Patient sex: M
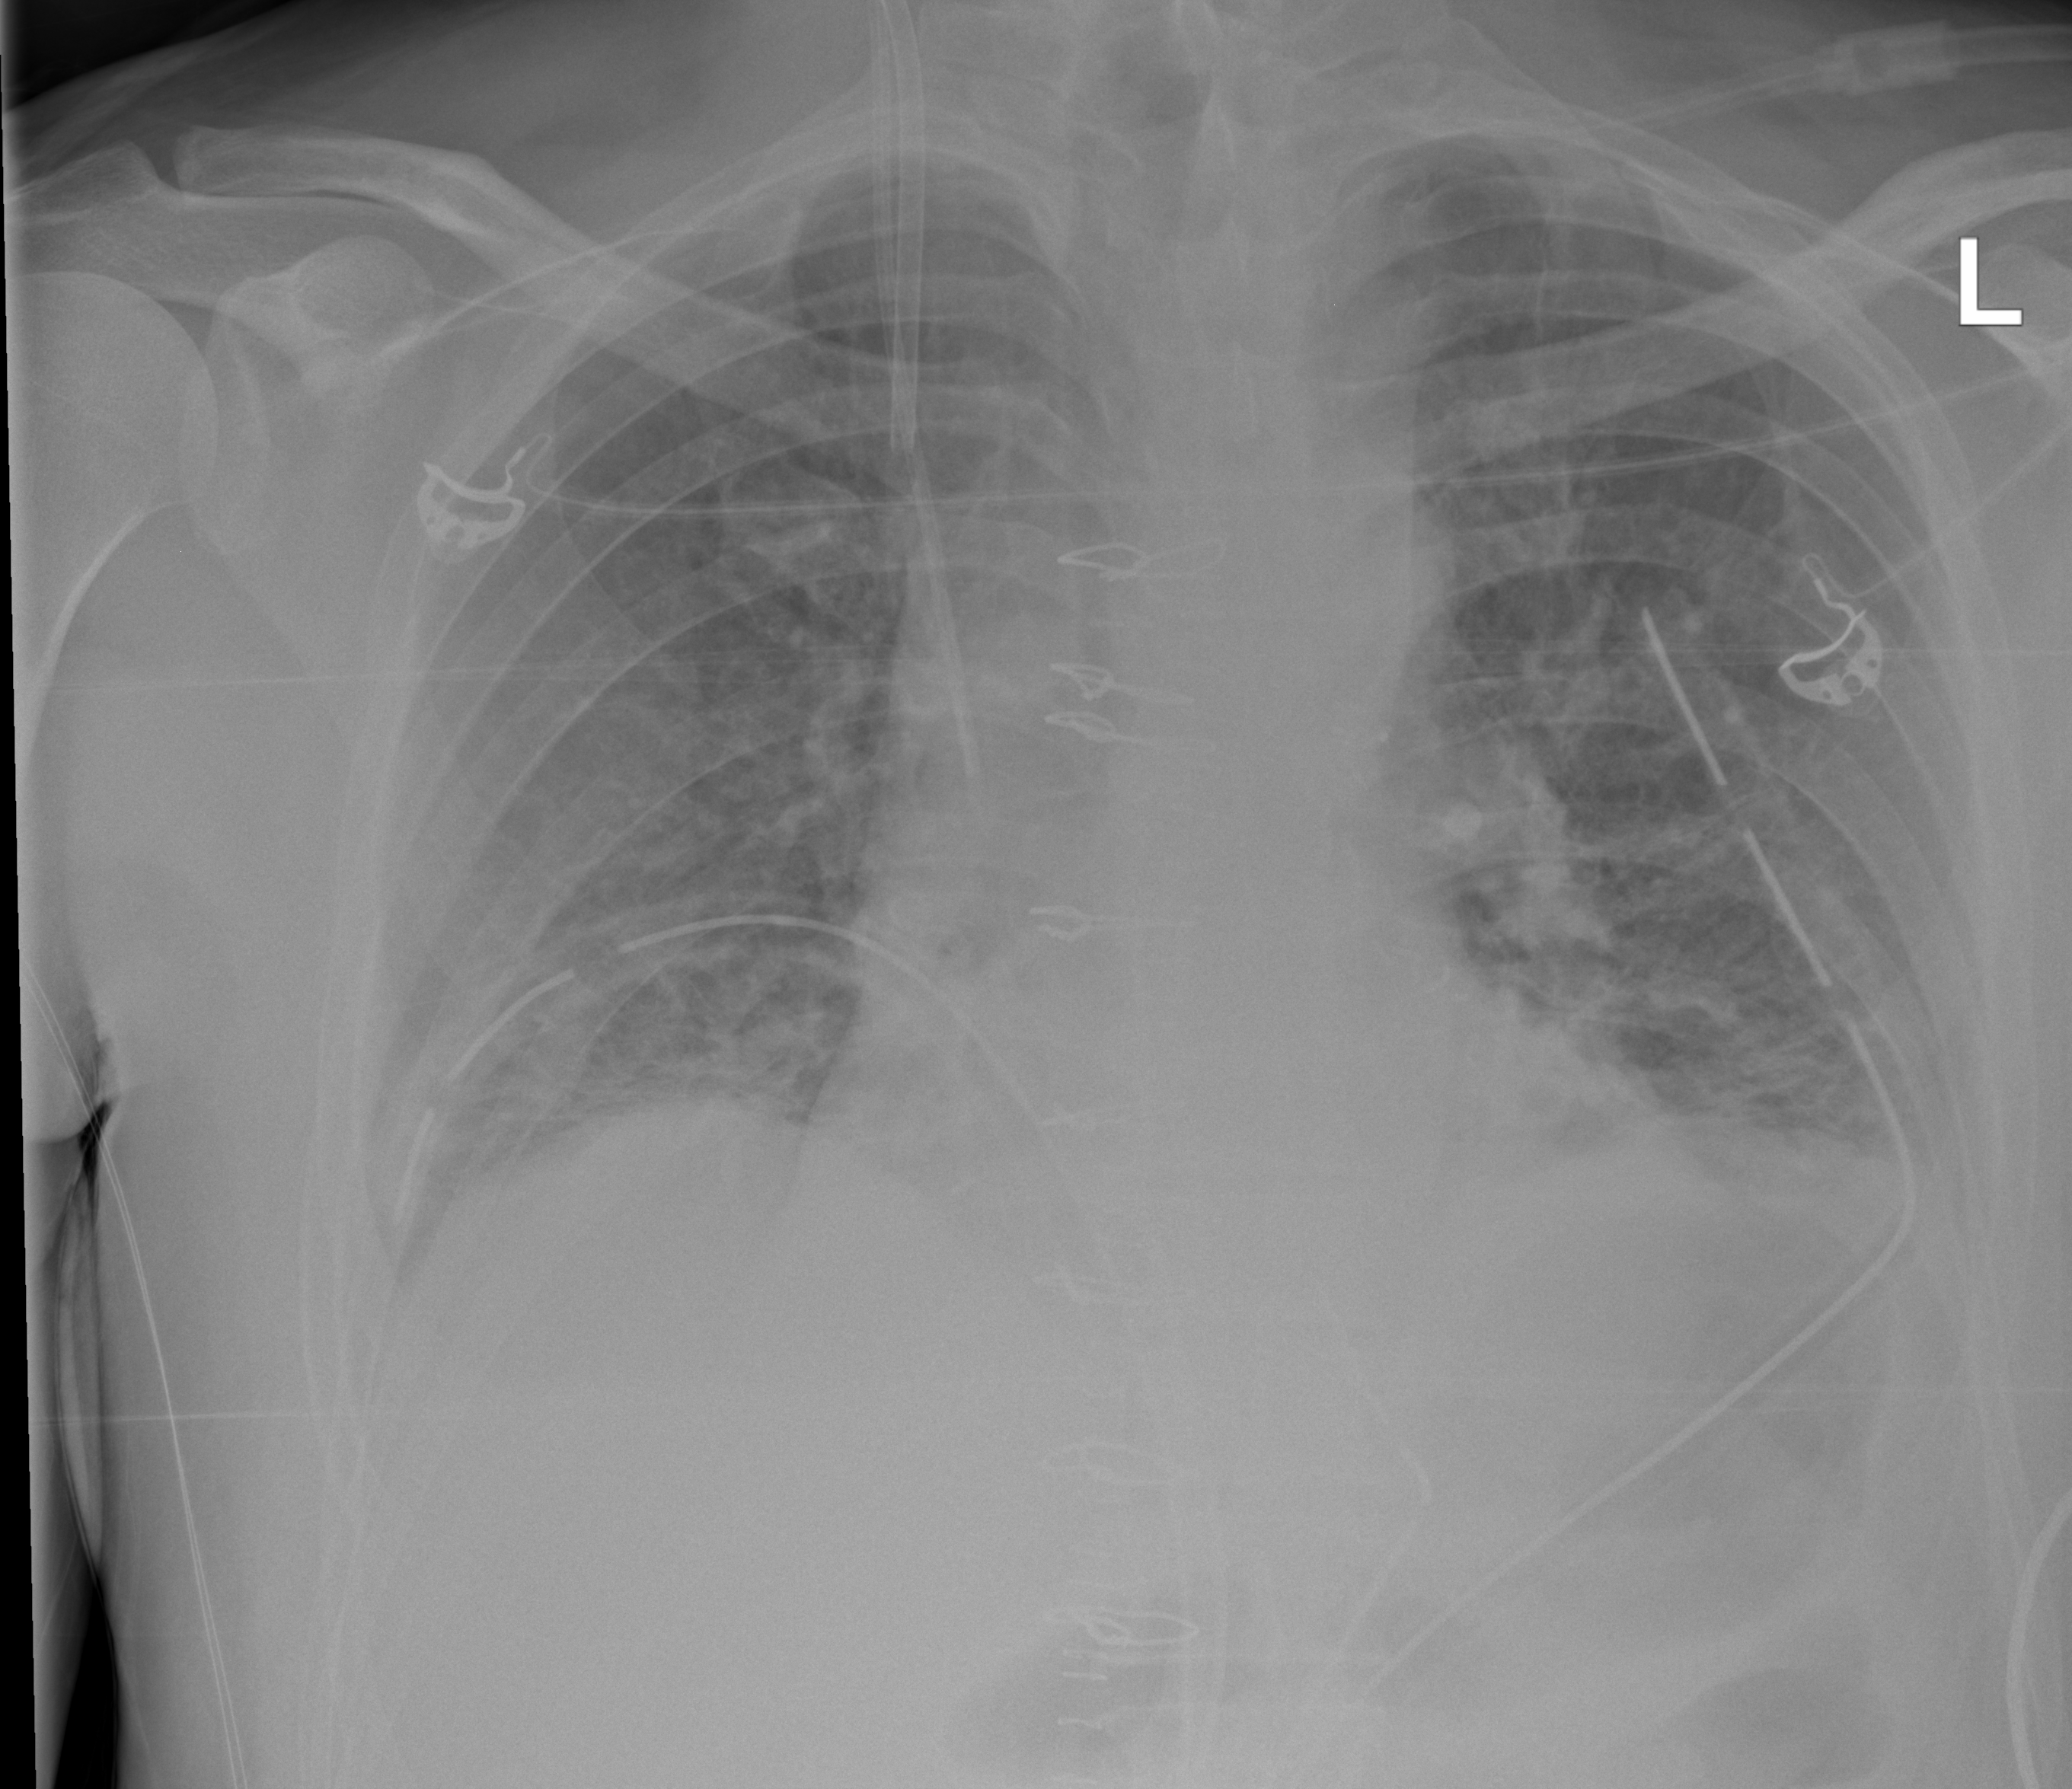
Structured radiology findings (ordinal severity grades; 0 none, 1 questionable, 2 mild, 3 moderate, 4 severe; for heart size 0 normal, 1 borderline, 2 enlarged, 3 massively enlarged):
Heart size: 1
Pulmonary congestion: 2
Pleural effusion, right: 1
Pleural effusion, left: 2
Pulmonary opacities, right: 2
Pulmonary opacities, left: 2
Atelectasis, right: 2
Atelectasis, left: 2